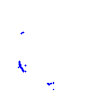
Particle: proton